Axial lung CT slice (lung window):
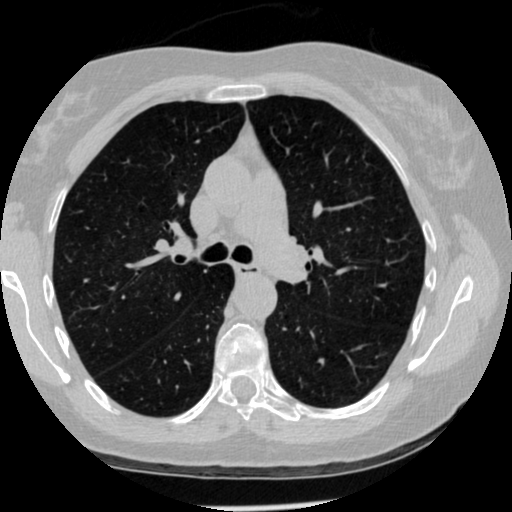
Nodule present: no